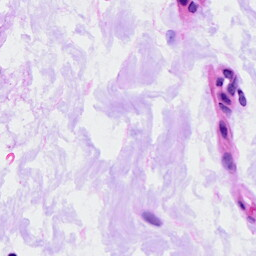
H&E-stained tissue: Ovarian